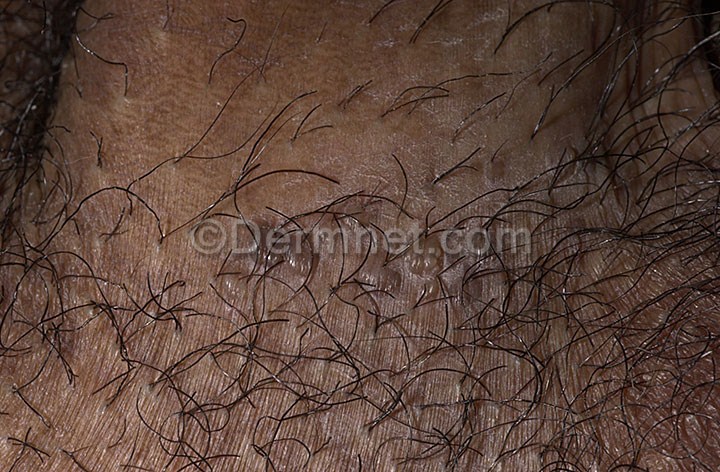
Disease: Herpes HPV and other STDs Photos